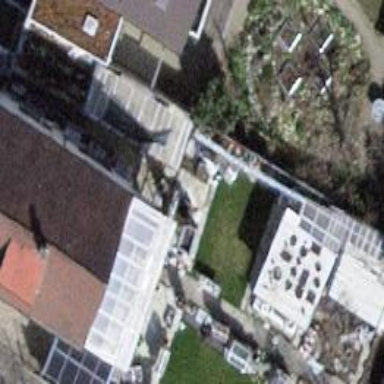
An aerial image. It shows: Building with tile roof.